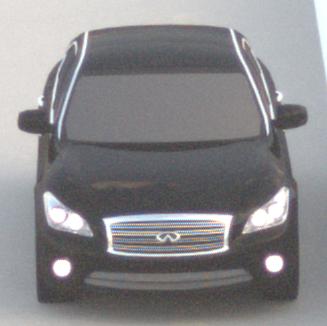
Make: Infiniti
Model: M 37
Detailed model: M (Y51)
Model produced from: 2010/10
Model produced until: 2013/11
Doors: 4
Color: black
Road condition: dry road
Daytime: sunrise or sunset
Contrast: low contrast